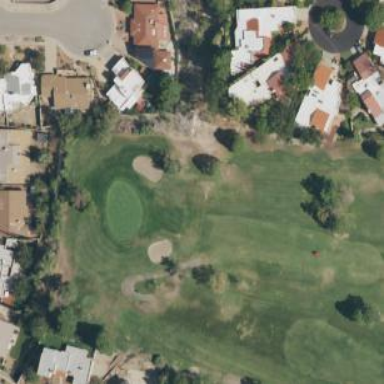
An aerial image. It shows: Rough area on grassy golf course.